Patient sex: M
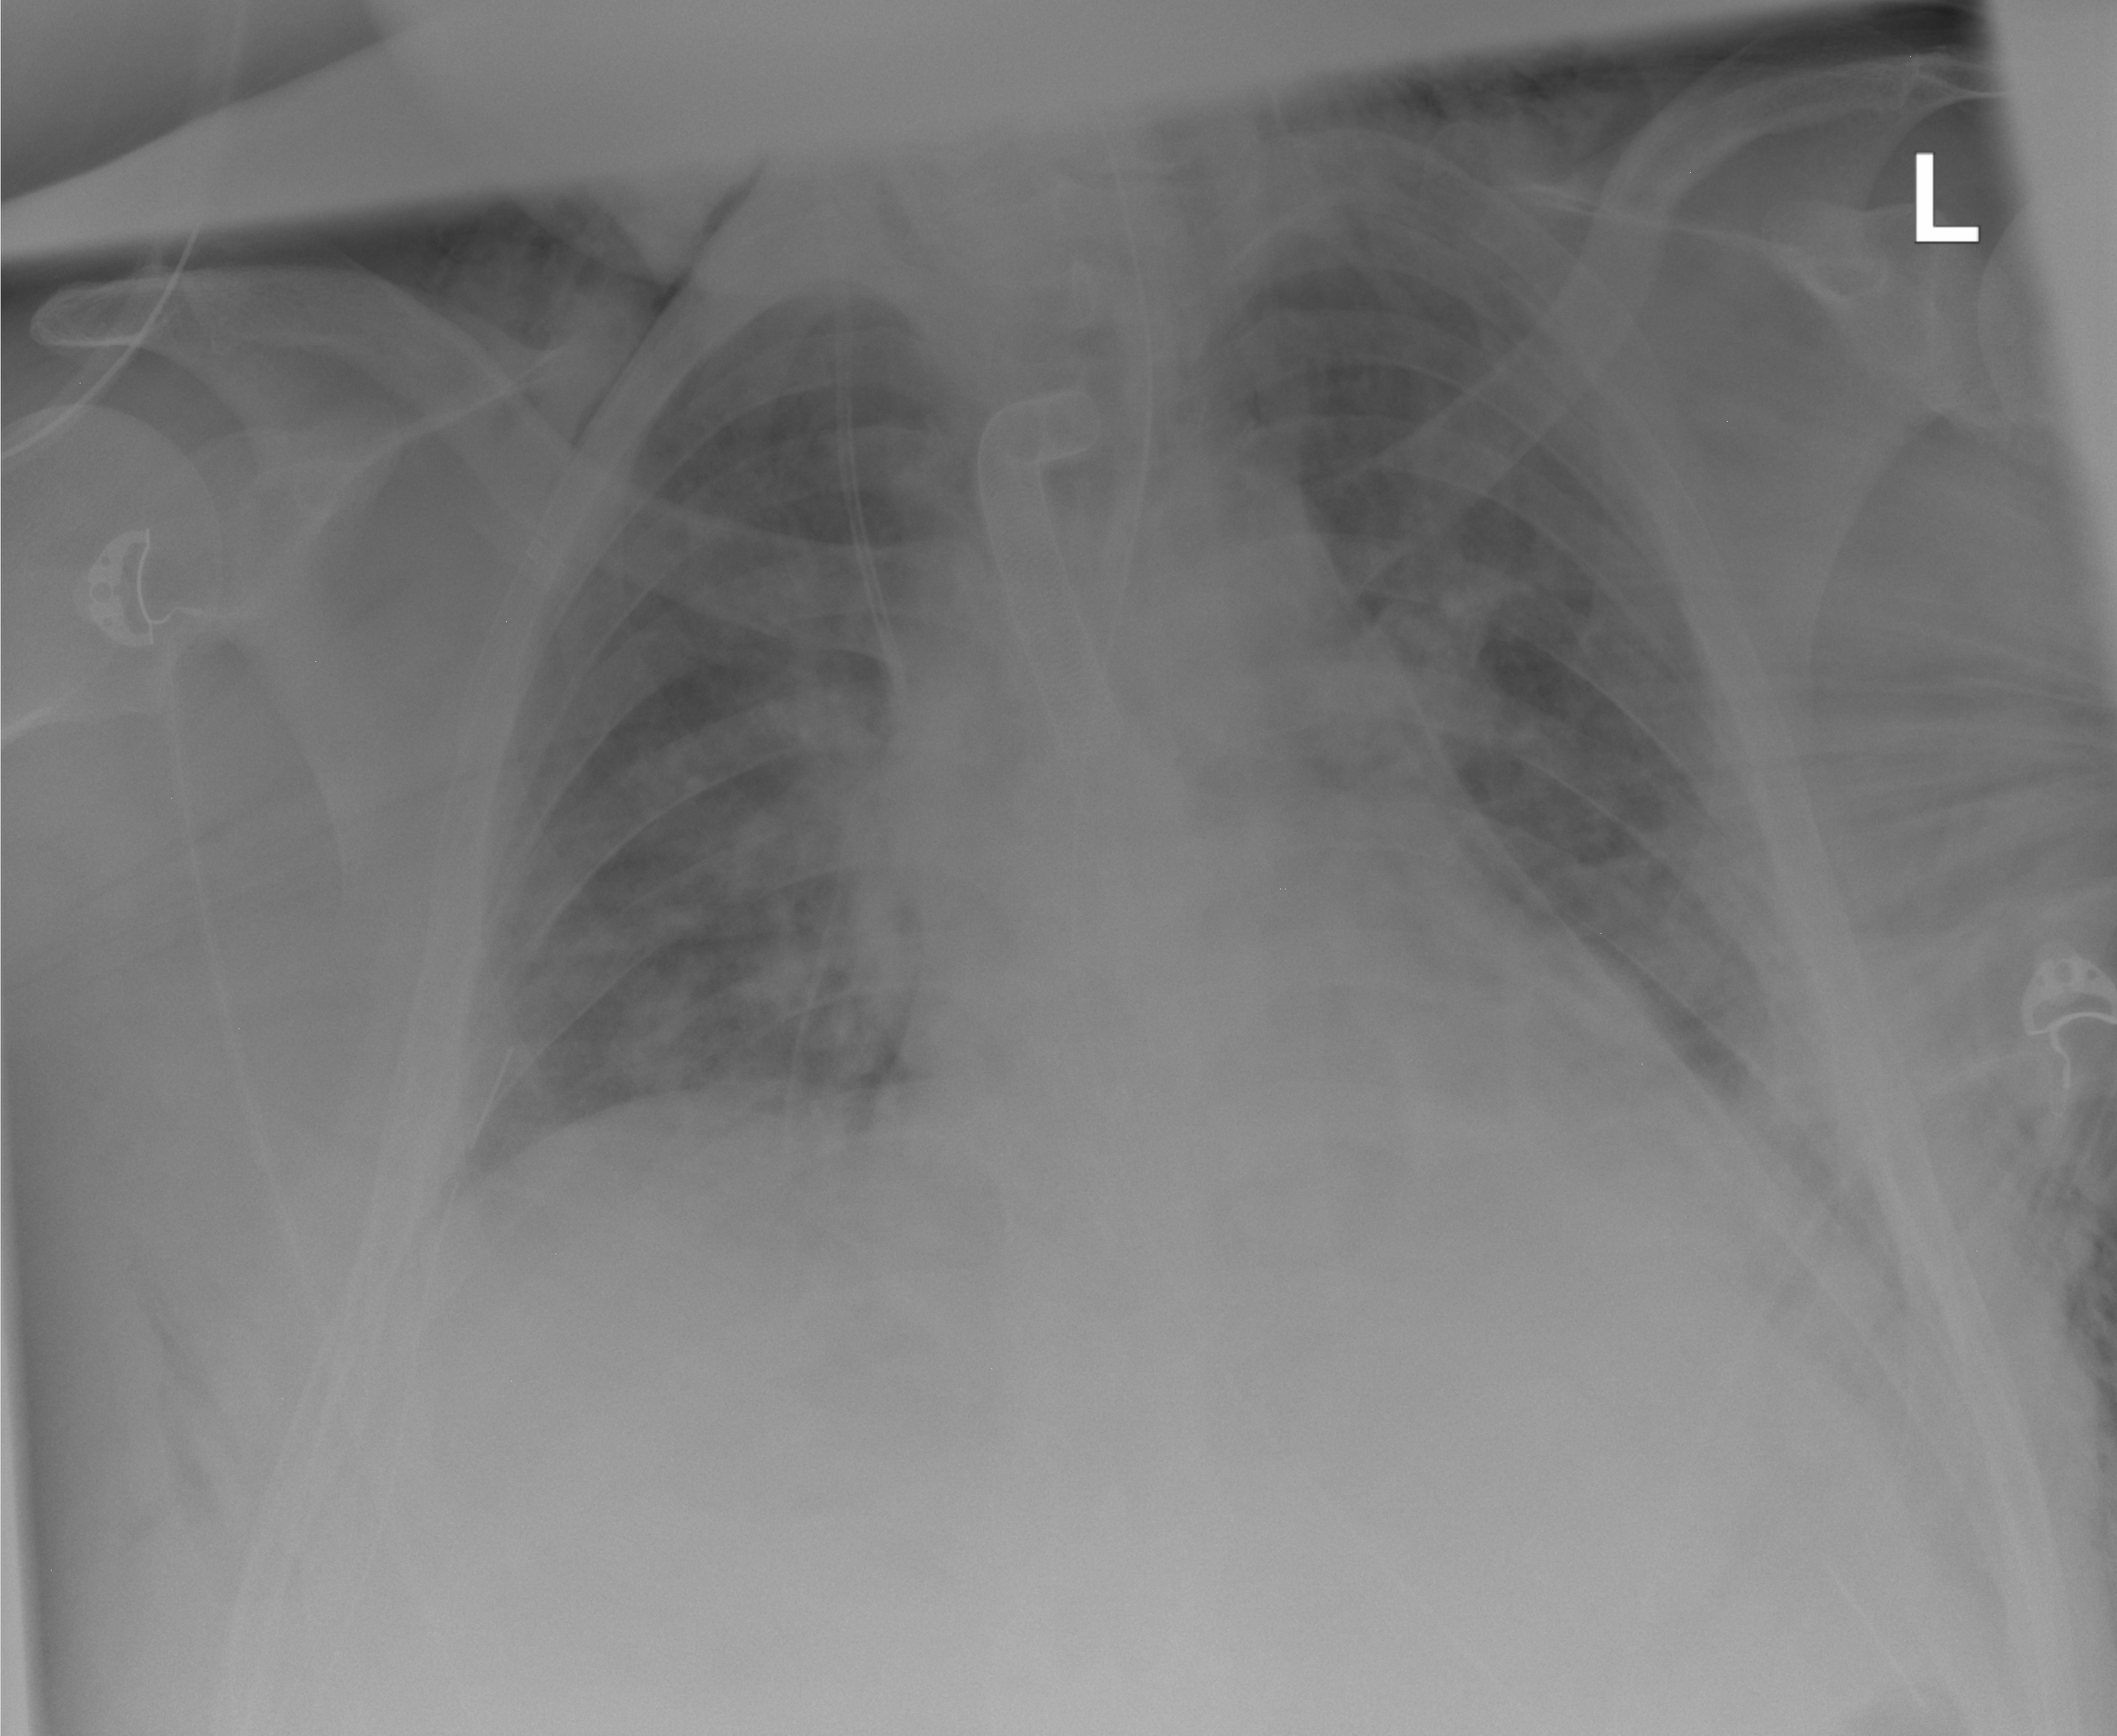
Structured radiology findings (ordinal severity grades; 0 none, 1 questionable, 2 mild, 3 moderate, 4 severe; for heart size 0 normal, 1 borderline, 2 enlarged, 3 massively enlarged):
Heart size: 2
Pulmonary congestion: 2
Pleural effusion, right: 0
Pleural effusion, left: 2
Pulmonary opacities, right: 2
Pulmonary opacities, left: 2
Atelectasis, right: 2
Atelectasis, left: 2